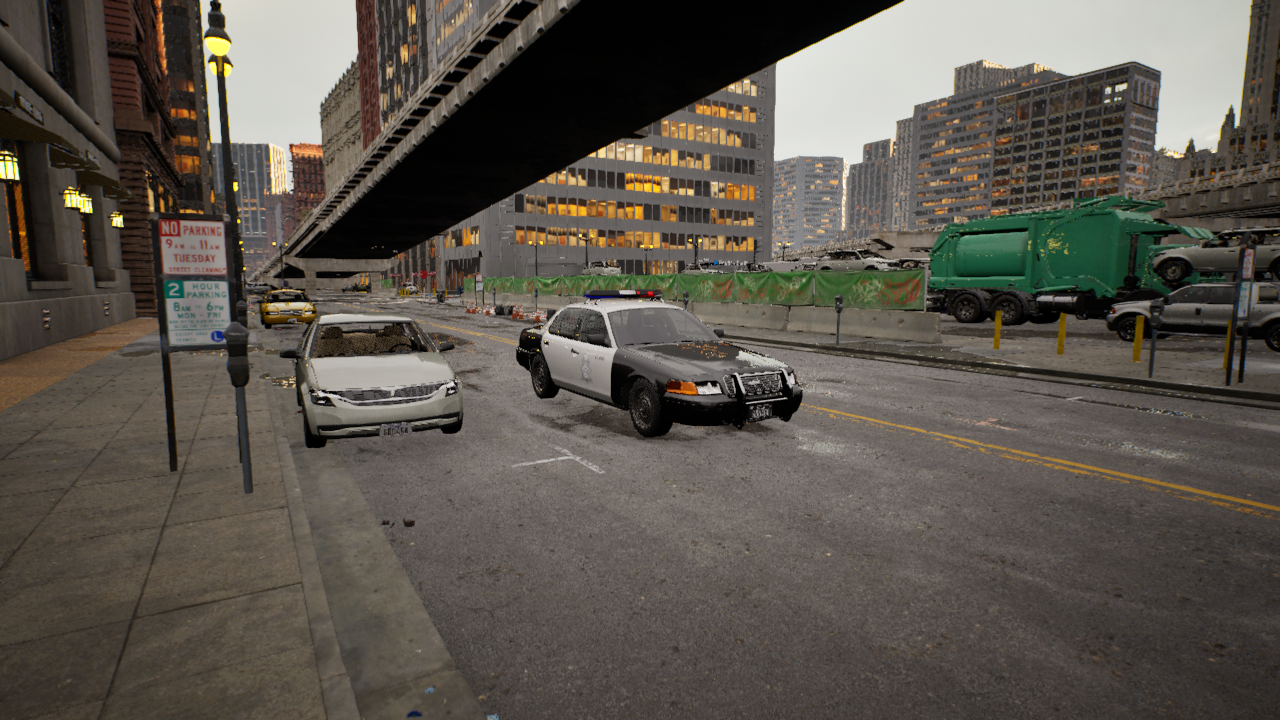
Venue: downtown
Lighting: golden hour
Vehicle rig: sedan